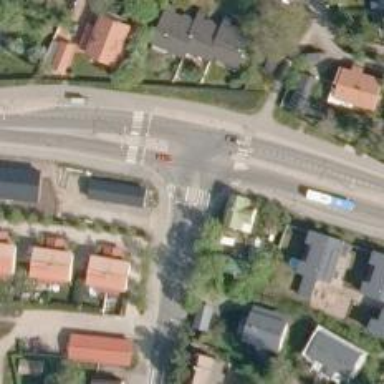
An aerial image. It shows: Uncontrolled road crossing with pedestrian island.